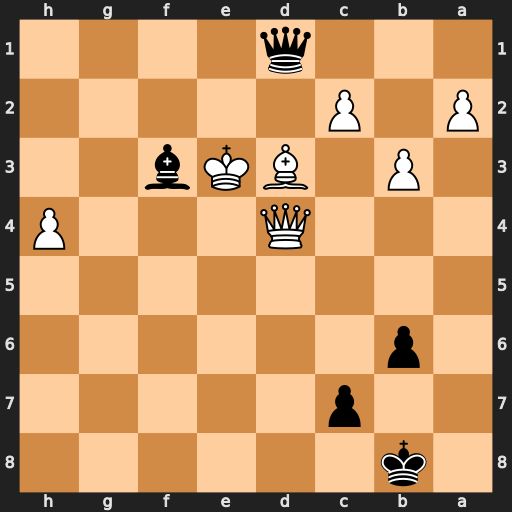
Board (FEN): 1k6/2p5/1p6/8/3Q3P/1P1BKb2/P1P5/3q4
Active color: b
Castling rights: -
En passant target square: -
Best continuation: Qg1+ Kxf3 Qxd4